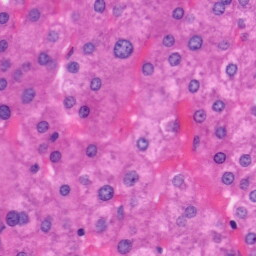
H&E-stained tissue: Liver